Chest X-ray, AP view. Patient: 63 years old, sex F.
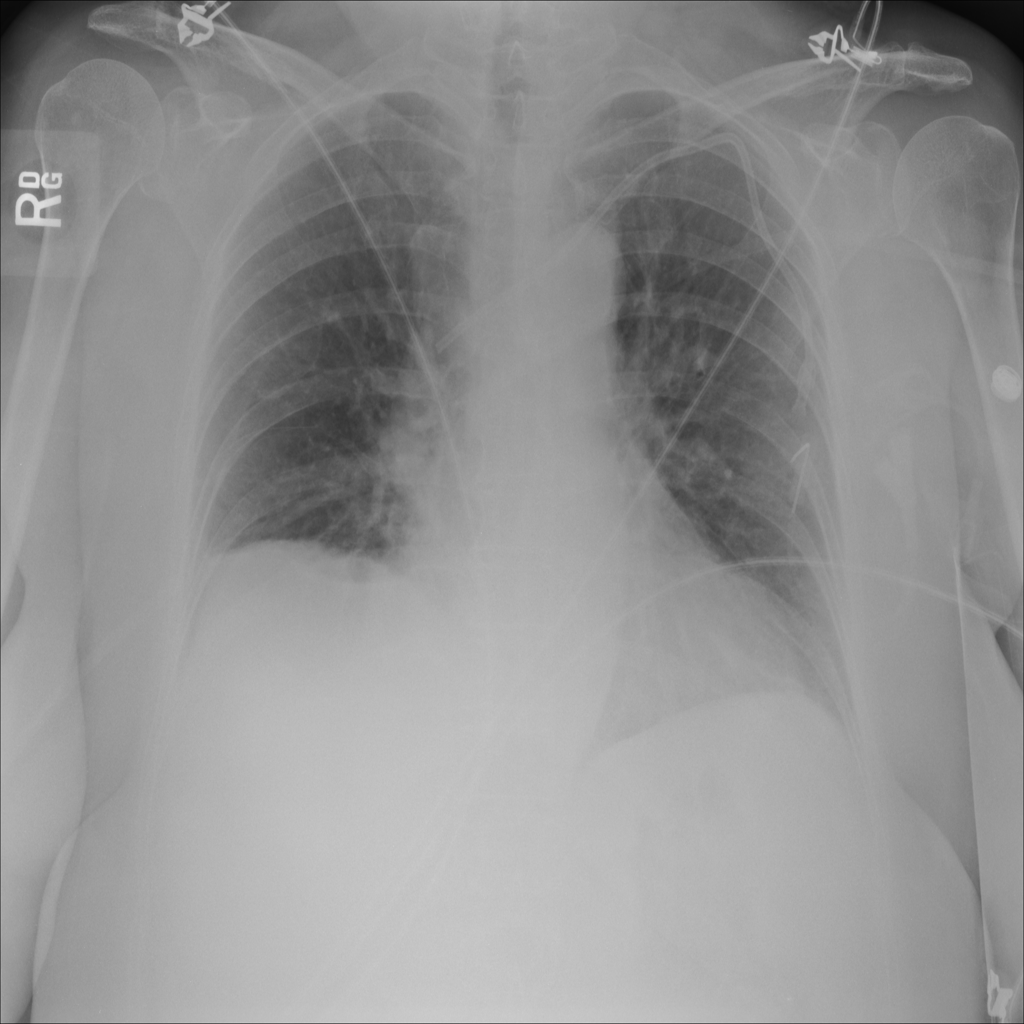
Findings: No Finding